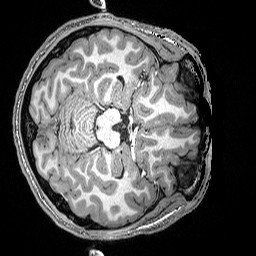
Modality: T1w
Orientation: axial
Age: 20
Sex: male